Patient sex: F
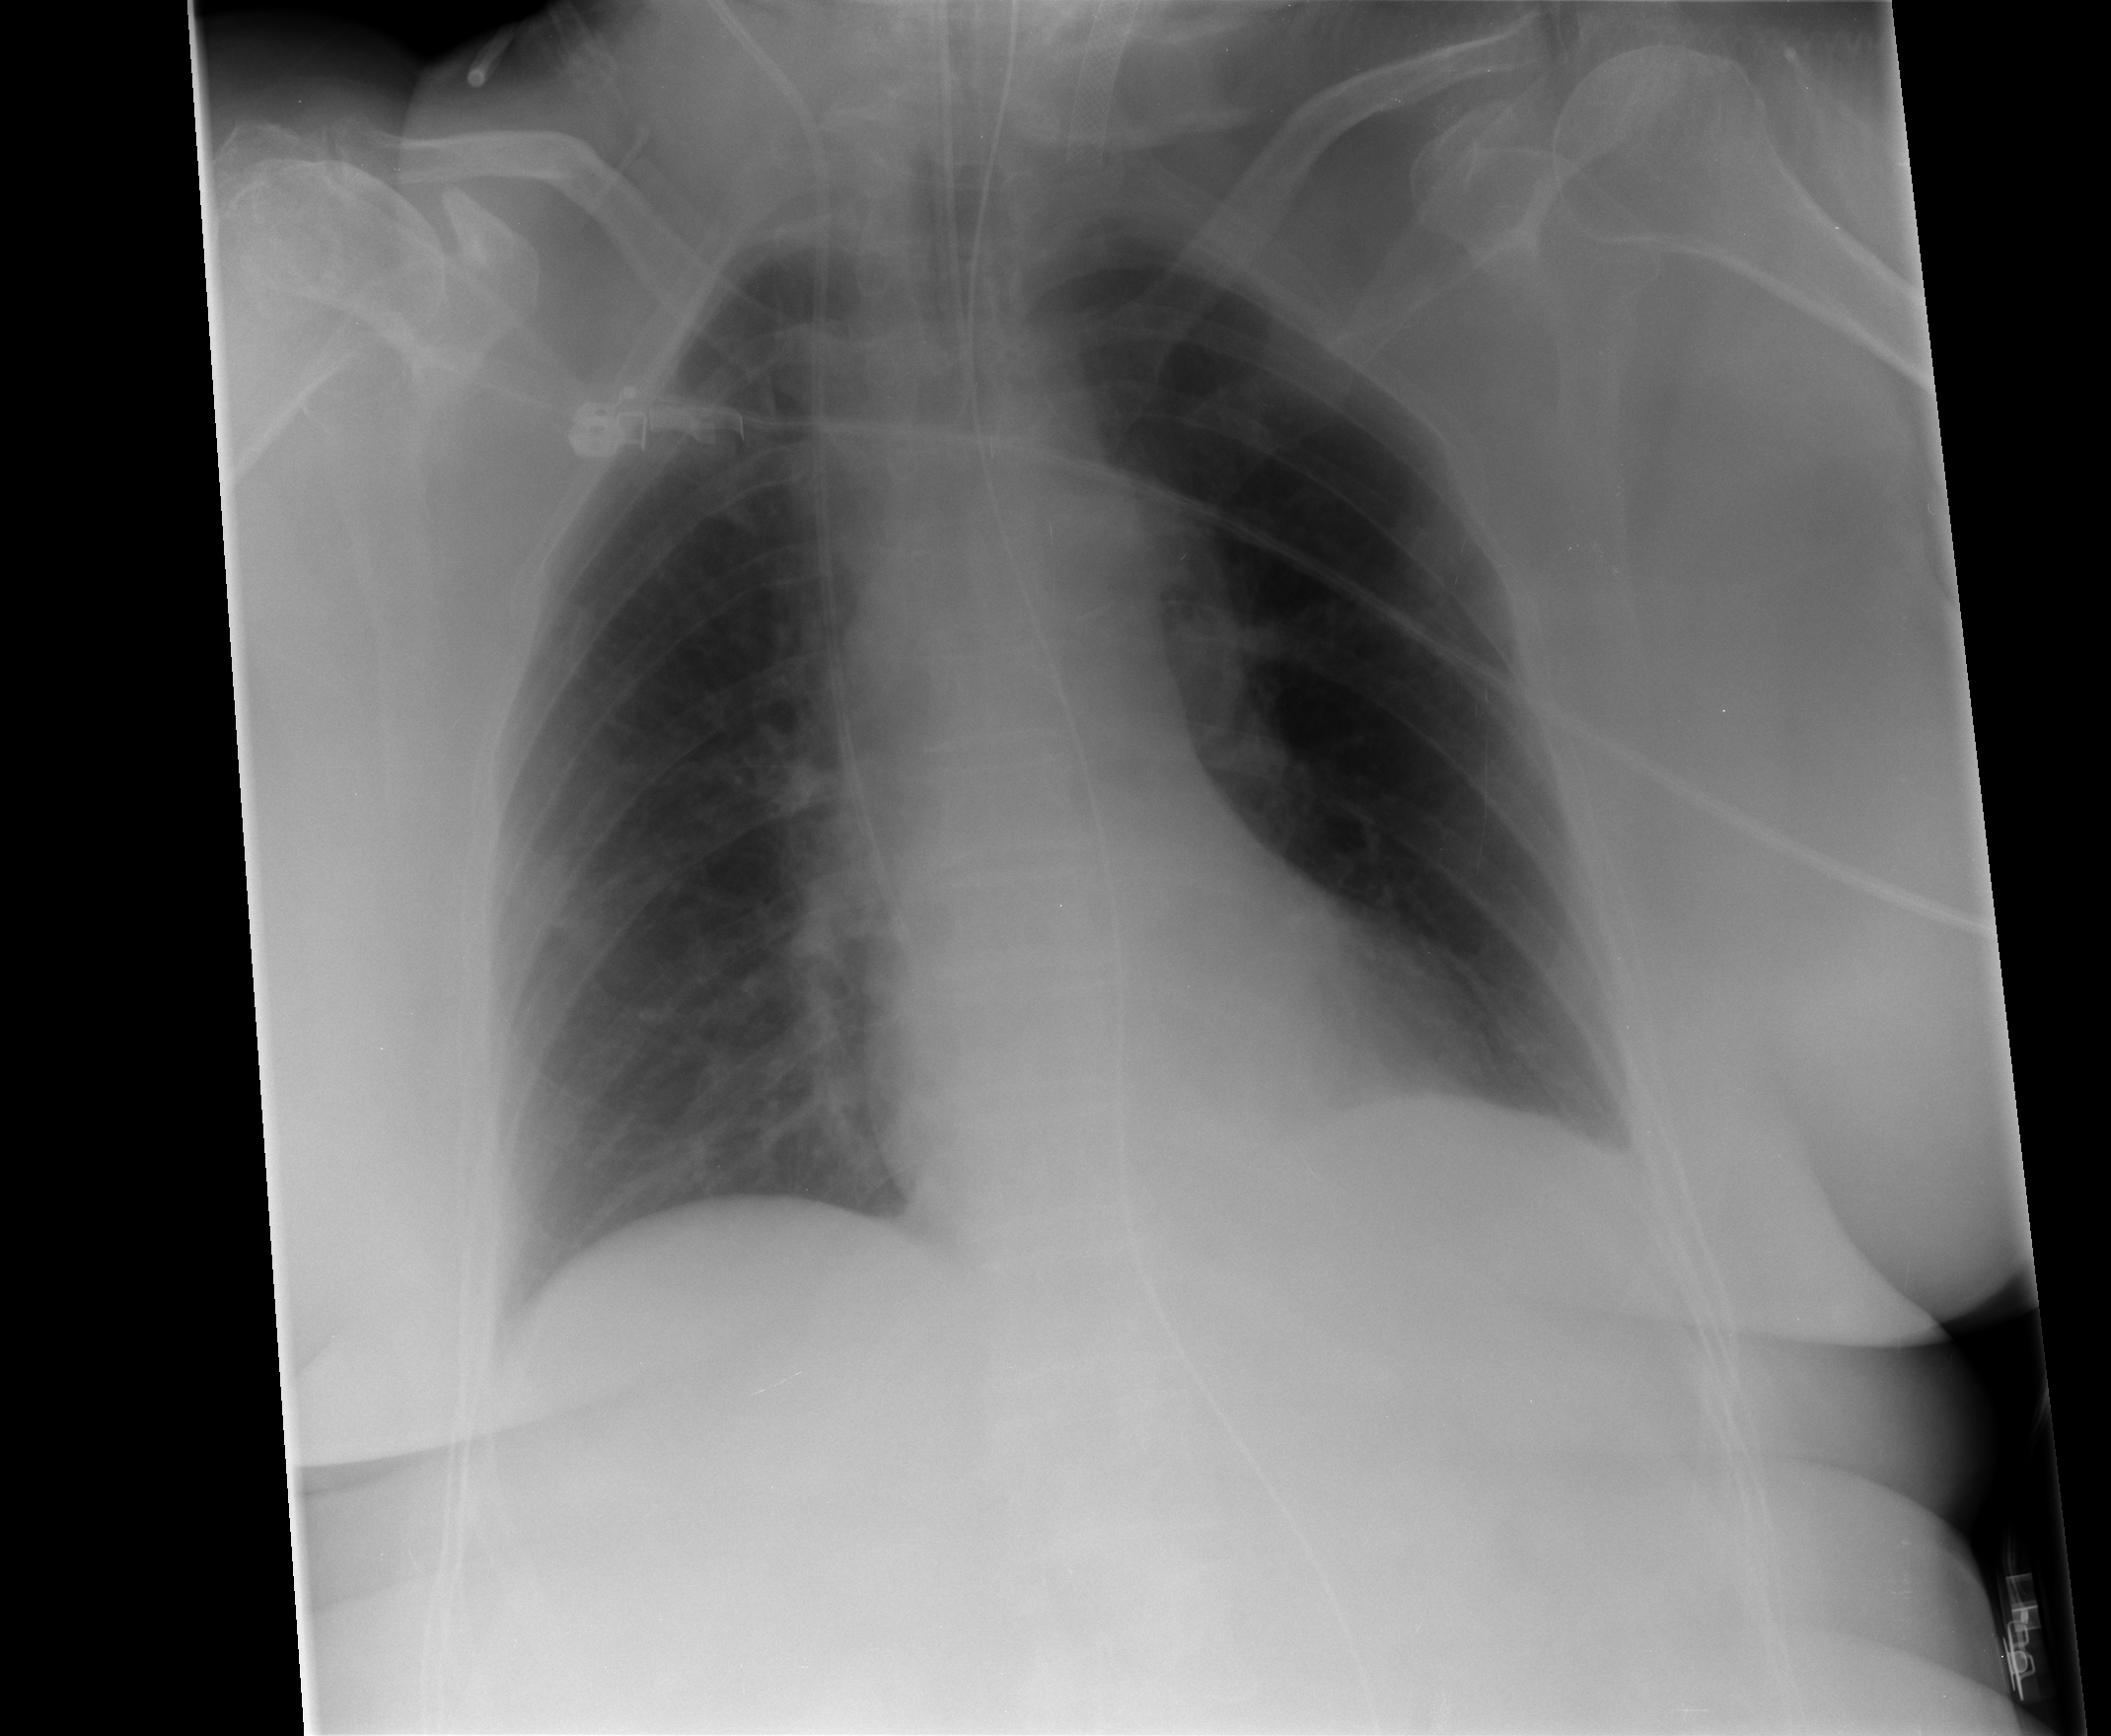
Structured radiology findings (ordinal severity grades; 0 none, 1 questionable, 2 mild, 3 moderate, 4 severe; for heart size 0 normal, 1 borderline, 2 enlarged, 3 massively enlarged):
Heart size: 0
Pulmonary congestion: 1
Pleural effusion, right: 0
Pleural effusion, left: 0
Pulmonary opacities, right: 0
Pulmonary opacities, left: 0
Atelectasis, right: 0
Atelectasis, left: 0